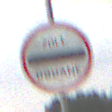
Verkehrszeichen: Zollstelle
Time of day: MorningAfternoon
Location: Outdoor (Nature)
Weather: Overcast
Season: NotSpecified
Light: Natural